Interaction volume radius: 10 \u00c5
Interaction volume height: 15 \u00c5
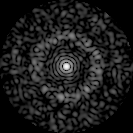
Disorder parameter: 0.847